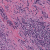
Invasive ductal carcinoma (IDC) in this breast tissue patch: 1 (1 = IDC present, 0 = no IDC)